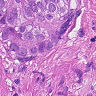
Metastatic tissue present: yes